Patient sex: F
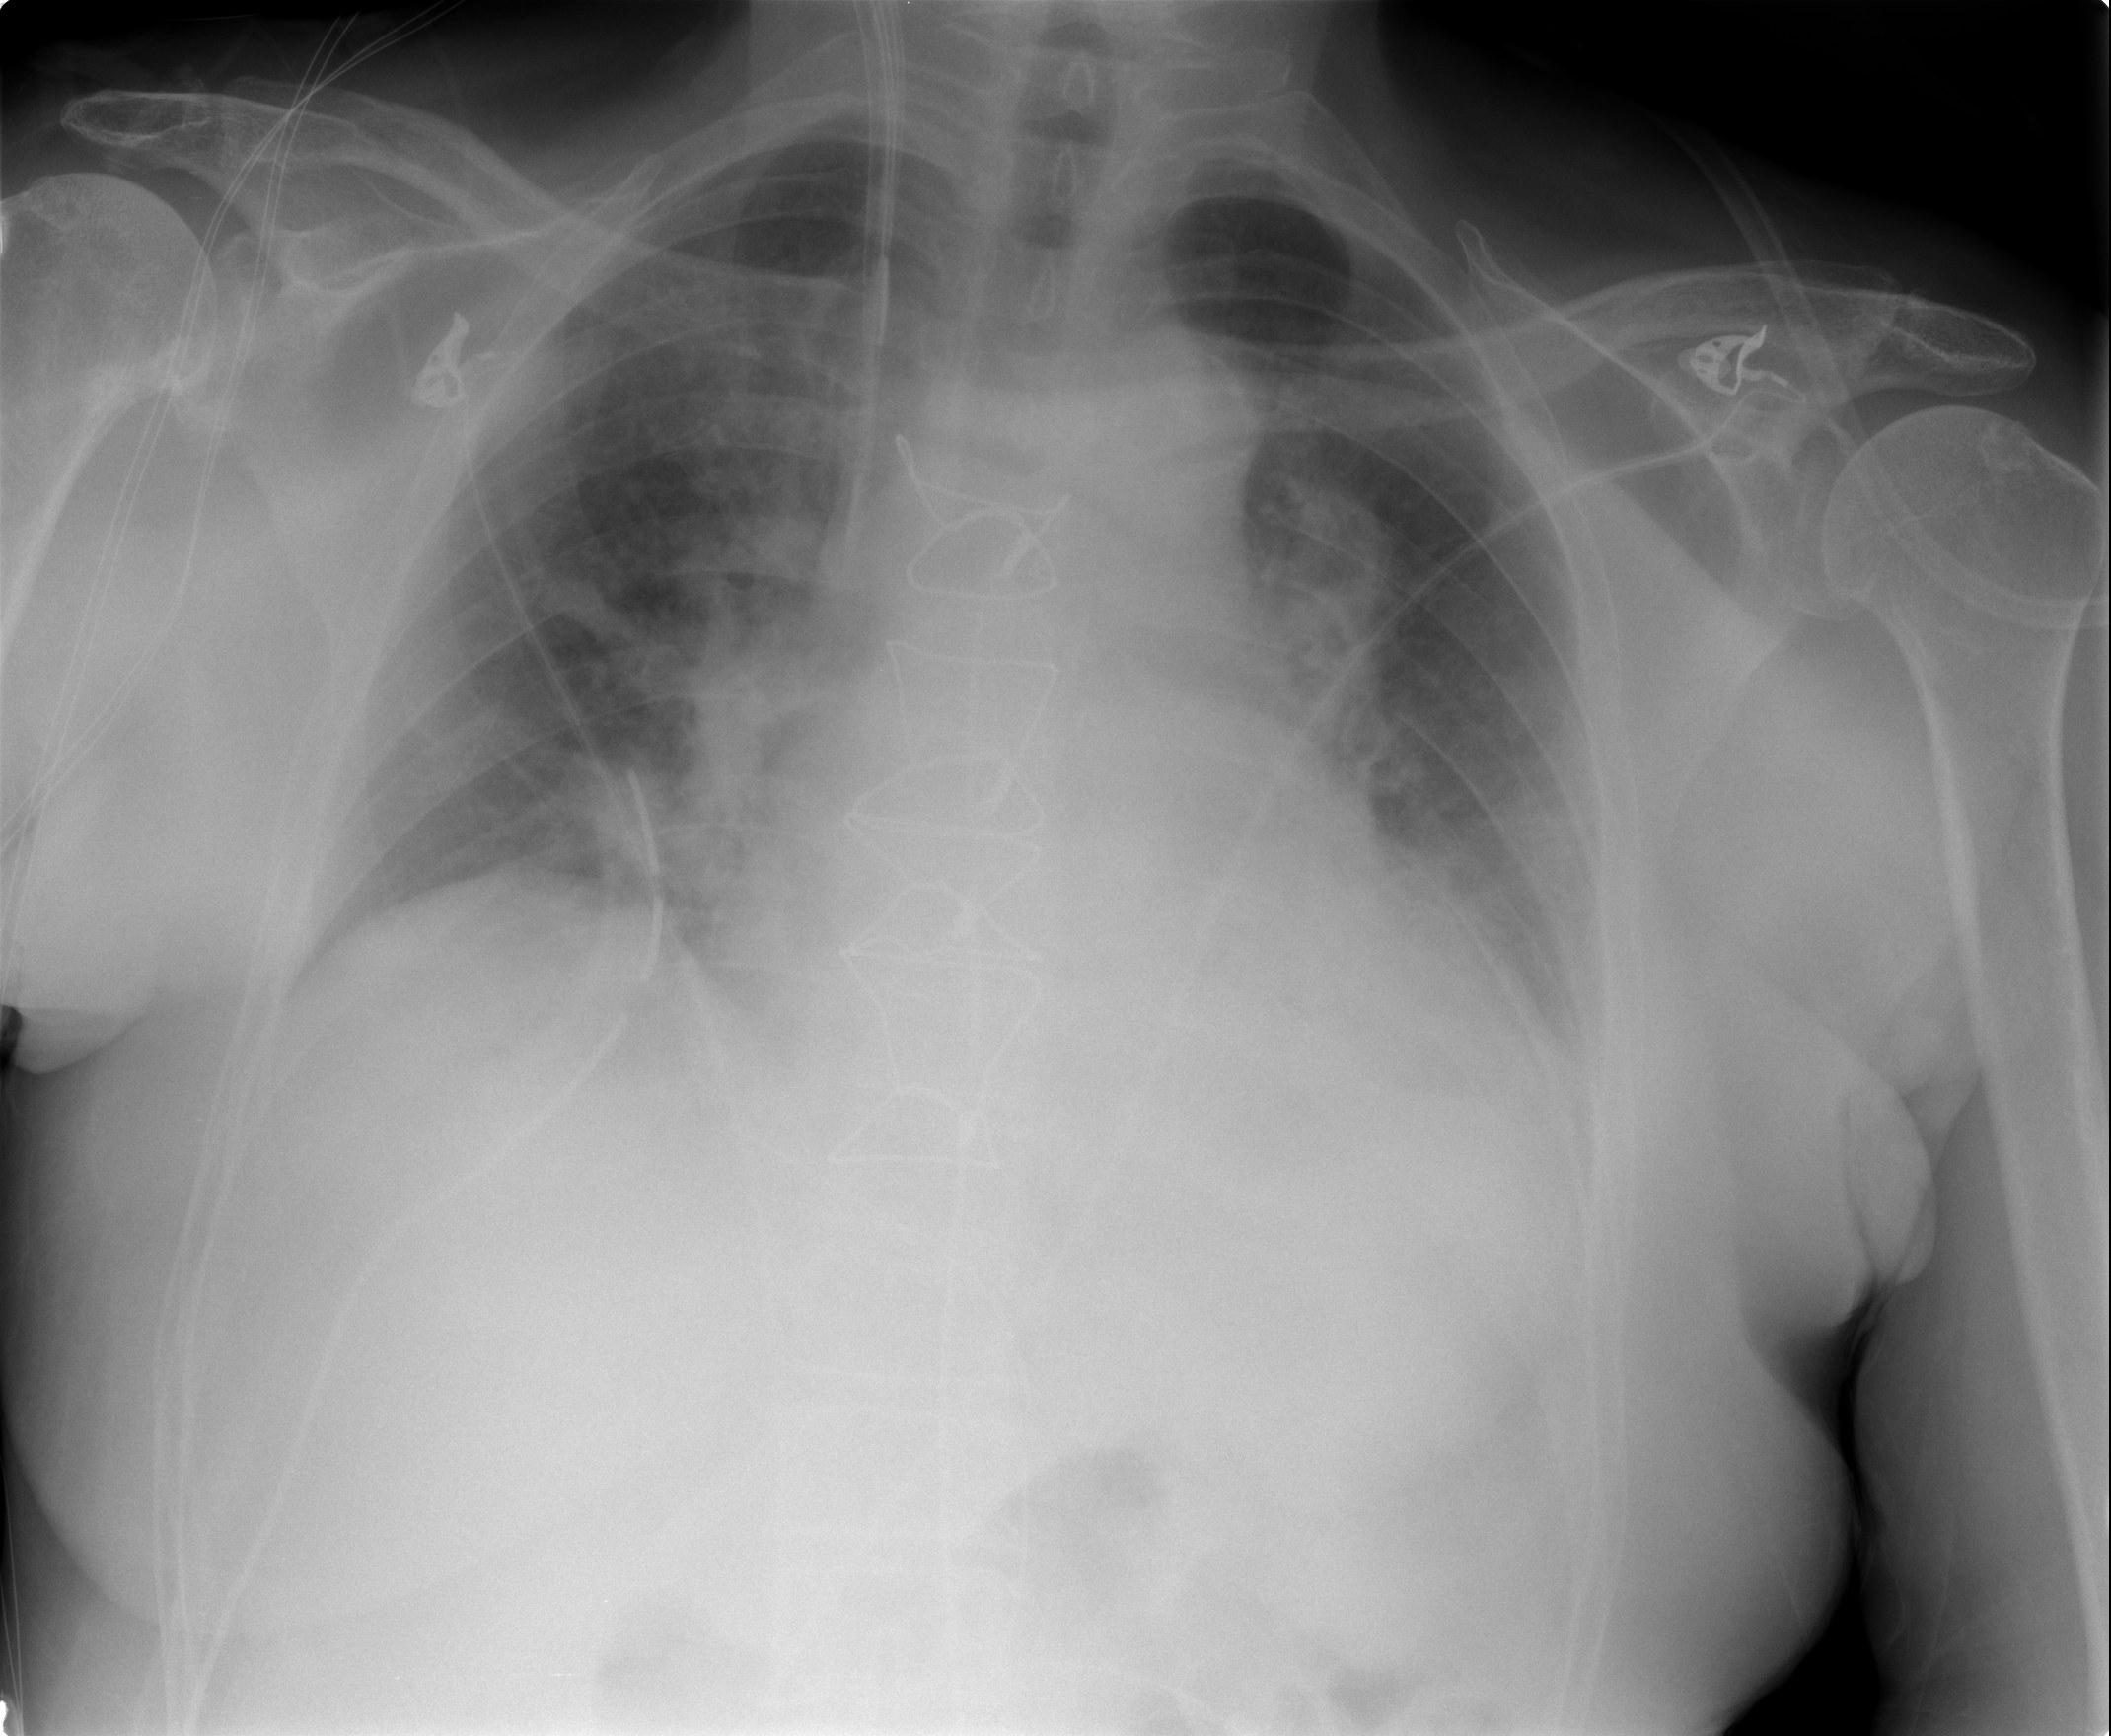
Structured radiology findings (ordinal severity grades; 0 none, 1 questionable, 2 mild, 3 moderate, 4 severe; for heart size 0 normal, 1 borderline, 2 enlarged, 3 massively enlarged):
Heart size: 2
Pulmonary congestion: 2
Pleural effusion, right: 1
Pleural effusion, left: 2
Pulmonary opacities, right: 0
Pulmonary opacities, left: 0
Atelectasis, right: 0
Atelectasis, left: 1